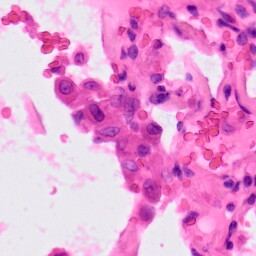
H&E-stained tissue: Lung